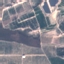
Land use / land cover: PermanentCrop